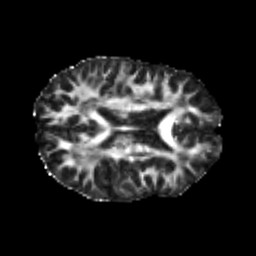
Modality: FA
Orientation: axial
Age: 21
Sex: female
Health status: healthy
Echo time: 0.074 s